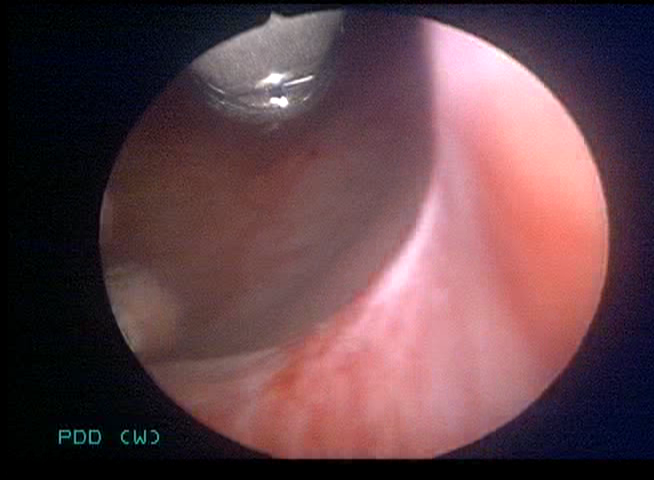
Modality: WLC
Class: Normal mucosa
Bladder cancer association: No